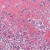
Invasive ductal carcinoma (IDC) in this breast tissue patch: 1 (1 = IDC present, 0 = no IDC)